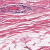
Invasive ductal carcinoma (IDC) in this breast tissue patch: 1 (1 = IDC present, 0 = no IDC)